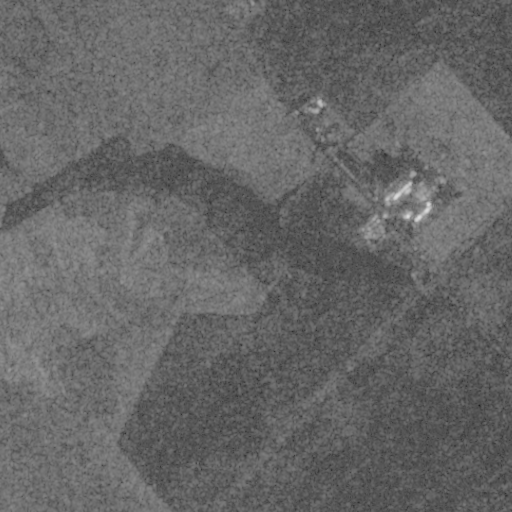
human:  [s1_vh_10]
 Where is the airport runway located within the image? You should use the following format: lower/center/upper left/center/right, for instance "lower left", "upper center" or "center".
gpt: The airport runway is located in the upper right of the image.
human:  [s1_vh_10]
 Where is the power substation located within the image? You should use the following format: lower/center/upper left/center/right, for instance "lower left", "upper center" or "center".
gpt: The power substation is located in the center right of the image.
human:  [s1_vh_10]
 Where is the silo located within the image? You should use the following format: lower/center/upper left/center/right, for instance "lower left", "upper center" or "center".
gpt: The silo is located in the center right of the image.
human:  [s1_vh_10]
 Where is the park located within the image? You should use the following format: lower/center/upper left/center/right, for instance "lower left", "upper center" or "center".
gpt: There is no park in the image.

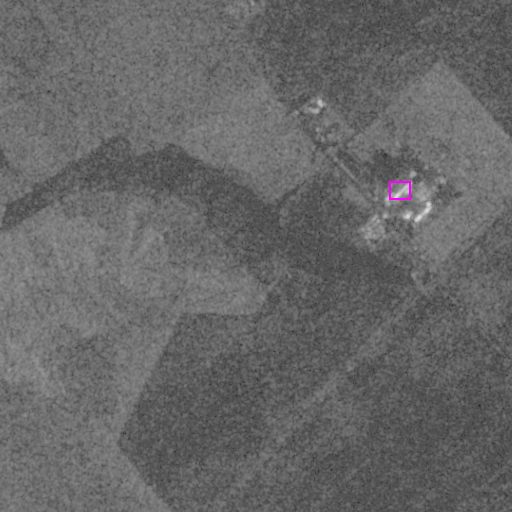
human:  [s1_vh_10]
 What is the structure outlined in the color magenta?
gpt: The structure outlined in magenta is a silo.
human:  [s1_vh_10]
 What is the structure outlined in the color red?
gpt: There is no red outline.